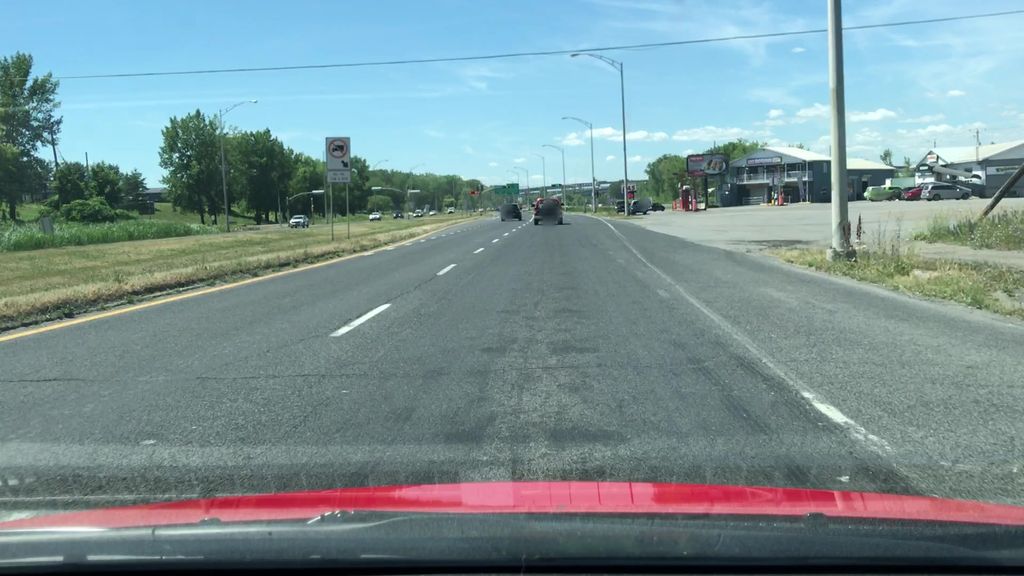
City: montreal